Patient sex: F
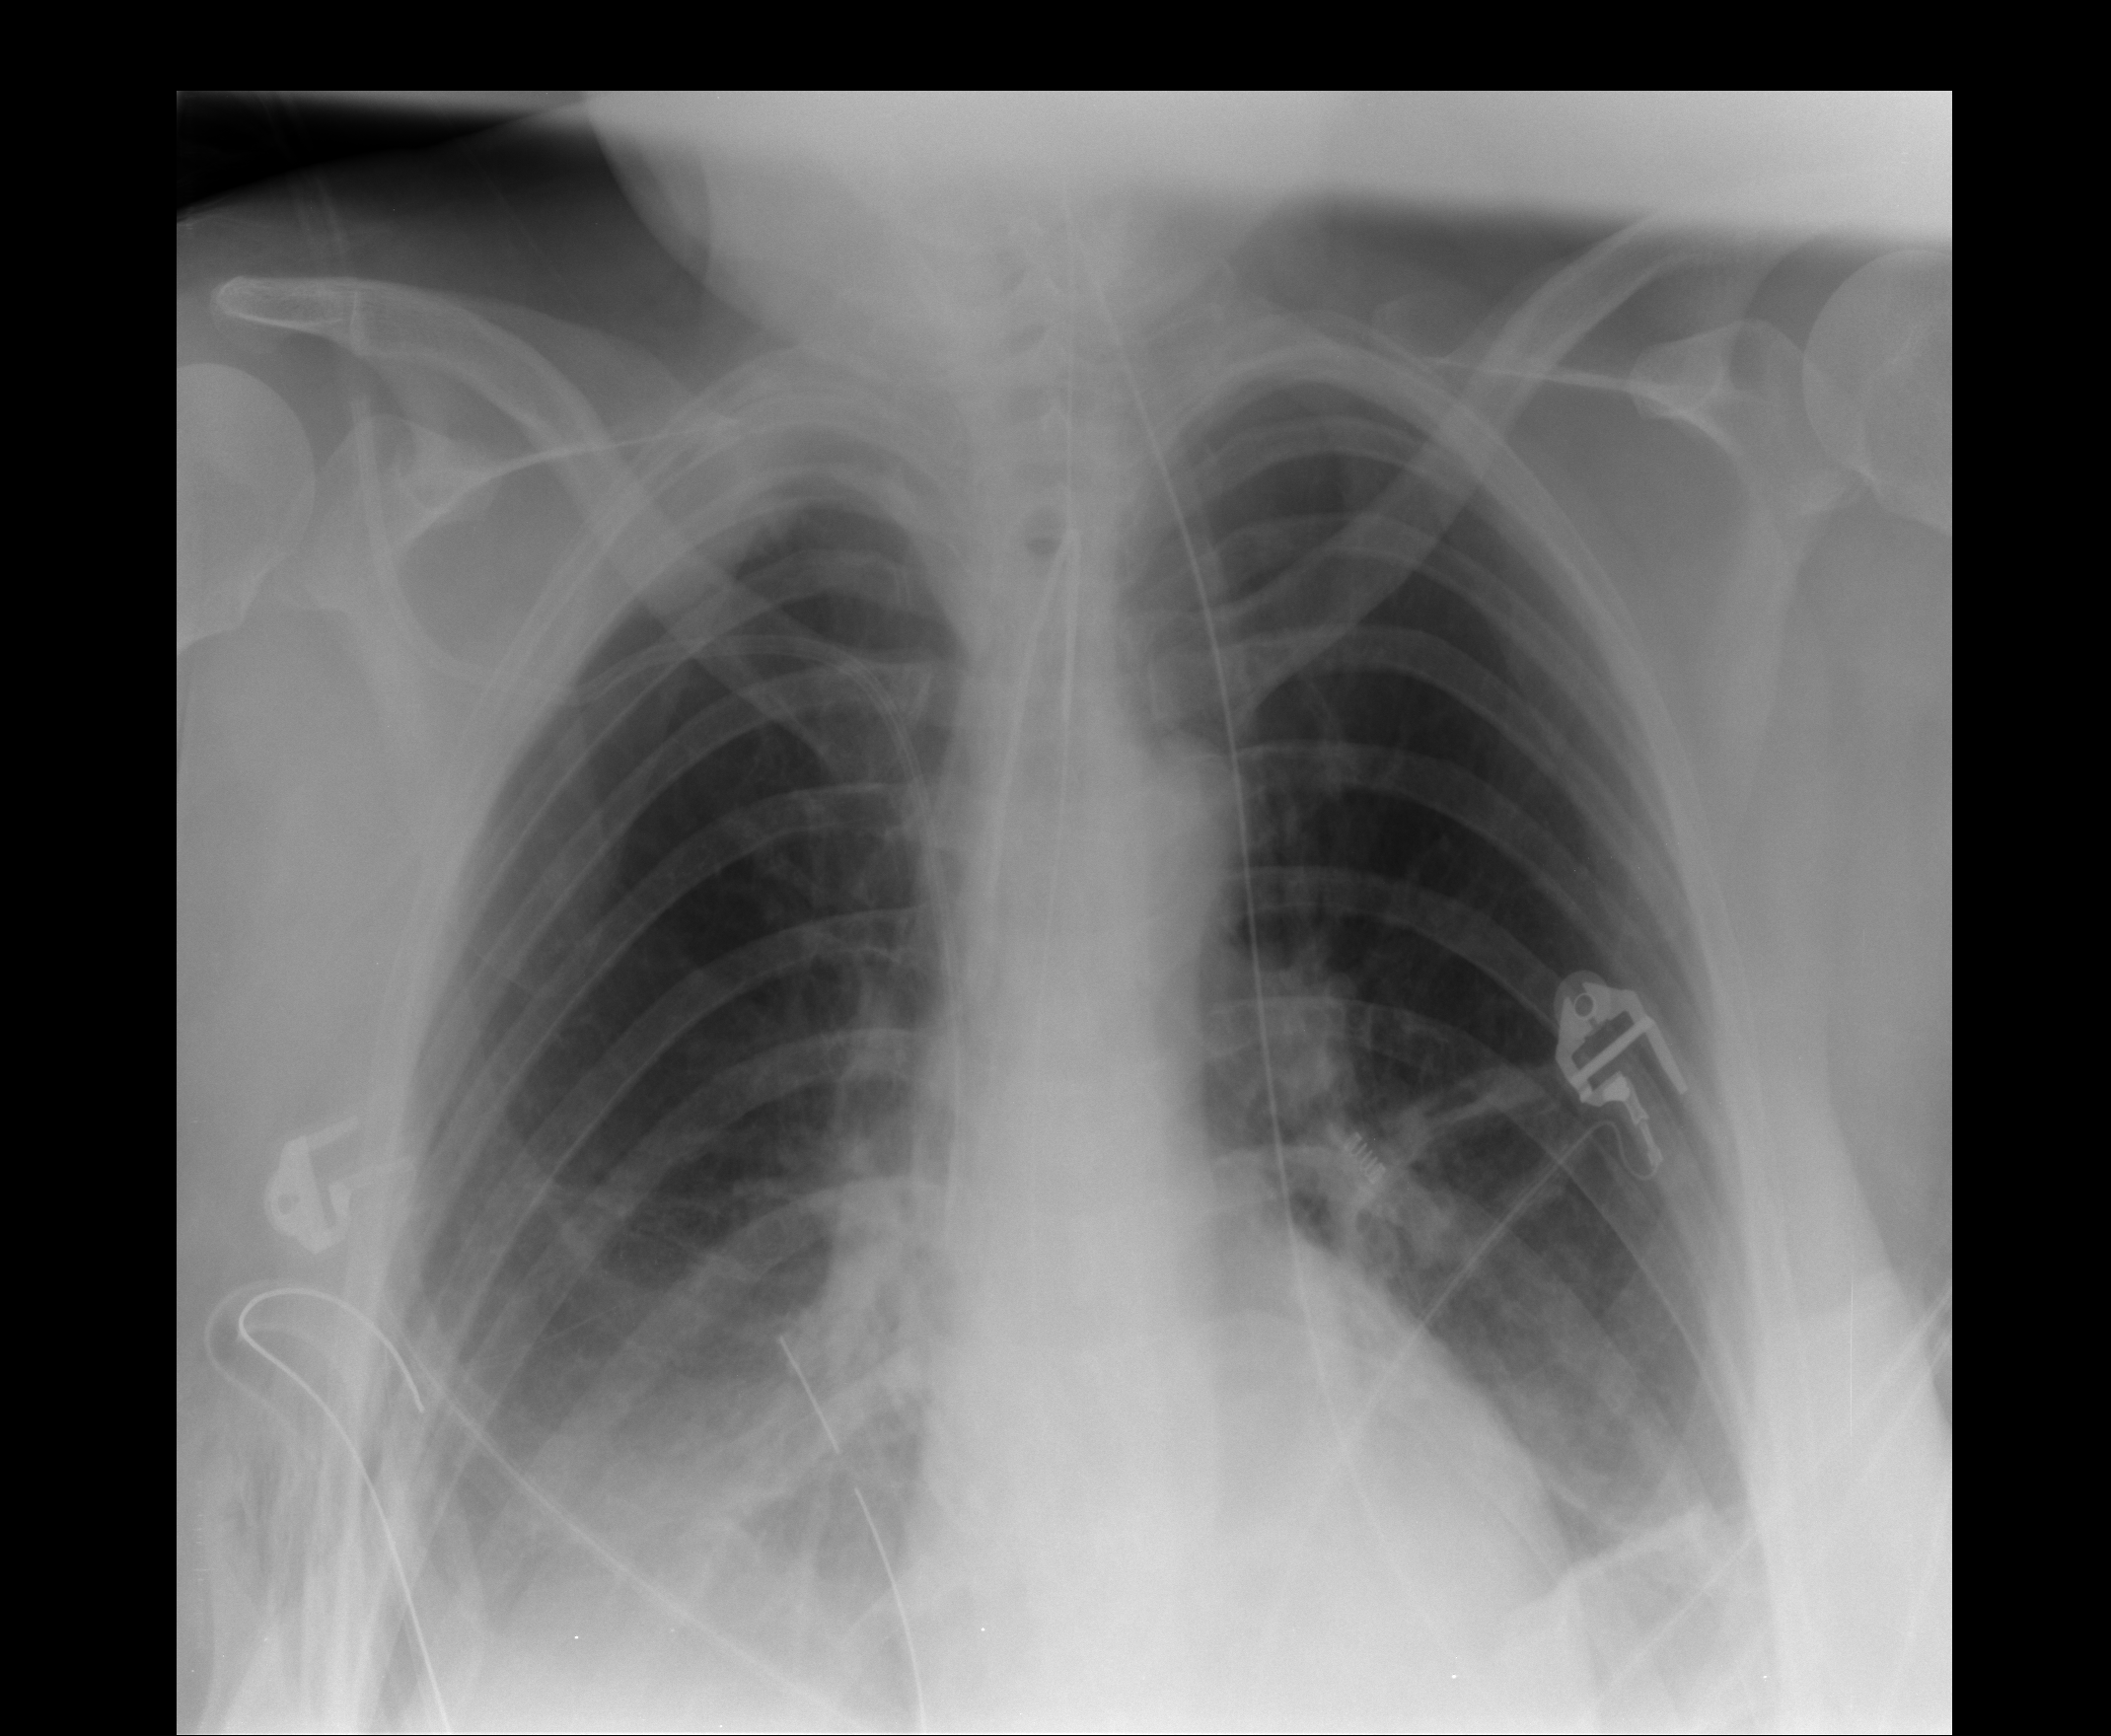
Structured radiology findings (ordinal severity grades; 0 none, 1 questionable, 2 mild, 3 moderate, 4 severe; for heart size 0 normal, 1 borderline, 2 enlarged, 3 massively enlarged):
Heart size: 0
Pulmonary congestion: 0
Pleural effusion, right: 2
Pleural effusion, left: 2
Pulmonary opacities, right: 0
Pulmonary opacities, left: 0
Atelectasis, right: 2
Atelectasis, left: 0